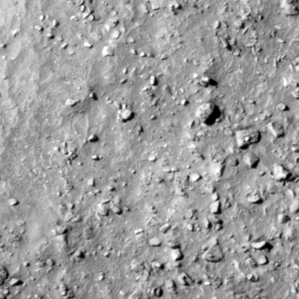
Label: non_frost